Question: I am trying to serialized an AMF body and send it with RestClient.post.
From the Charles proxy, I can deserialized my request body and show it as follows:
'''
# s is the raw binary from request body
pp RocketAMF::Envelope.new.populate_from_stream(s).messages
'''

However, I cannot figure it out how to serialize such an object and send it (with RestClient.post) in the body.
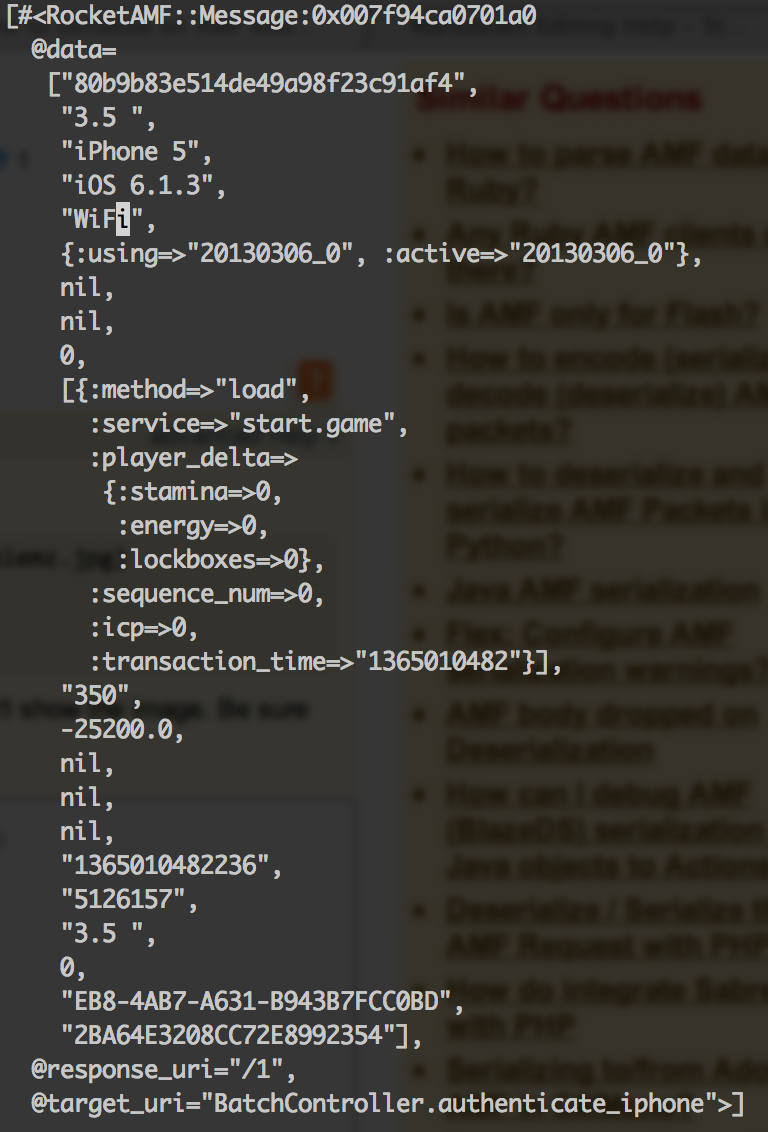
Answer: You'll want to change the URL it's using, but the below is the correct way to do it.
'''
require 'rubygems'
require 'RocketAMF'
require 'rest-client'
data = [] # whatever data you want
env = RocketAMF::Envelope.new :amf_version => 3
env.messages << RocketAMF::Message.new('BatchController.authenticate_iphone', '/1', data)
res = RestClient.post "http://localhost:9292/amf", env.to_s, :content_type => 'application/x-amf'
puts RocketAMF::Envelope.new.populate_from_stream(res).inspect
'''